Field crop: tomato
Growth stage: 1
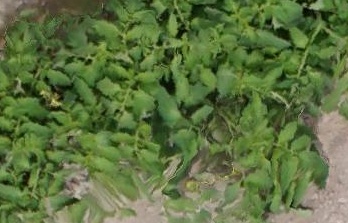
Species: tomato